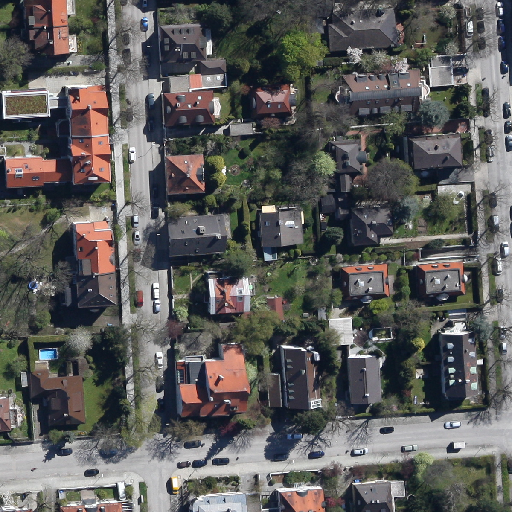
Referring expression: light-duty vehicle in the parking area